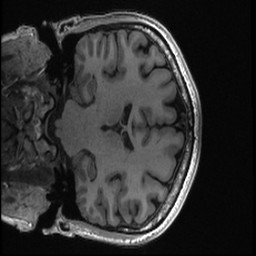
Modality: T1w
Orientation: coronal